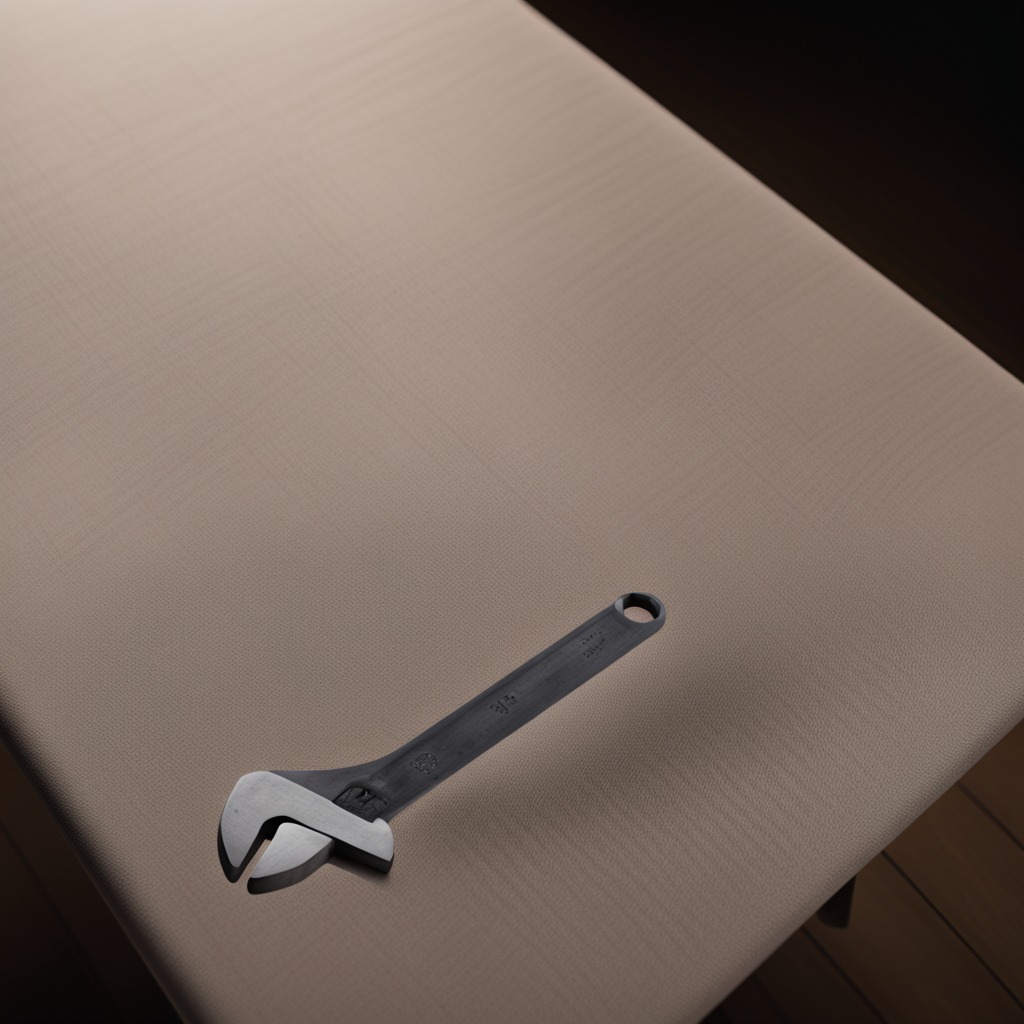
A wrench lying on the wooden table.